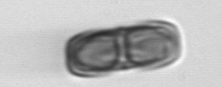
Label: Ephemera